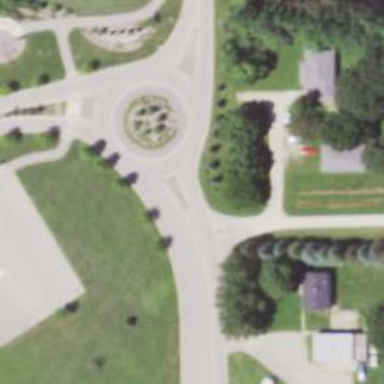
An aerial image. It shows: Tertiary road with asphalt surface. This road includes new roundabout built in 2013.